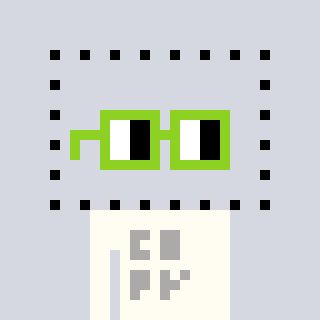
a pixel art character with square light green glasses, a void-shaped head and a grayscale-colored body on a cool background